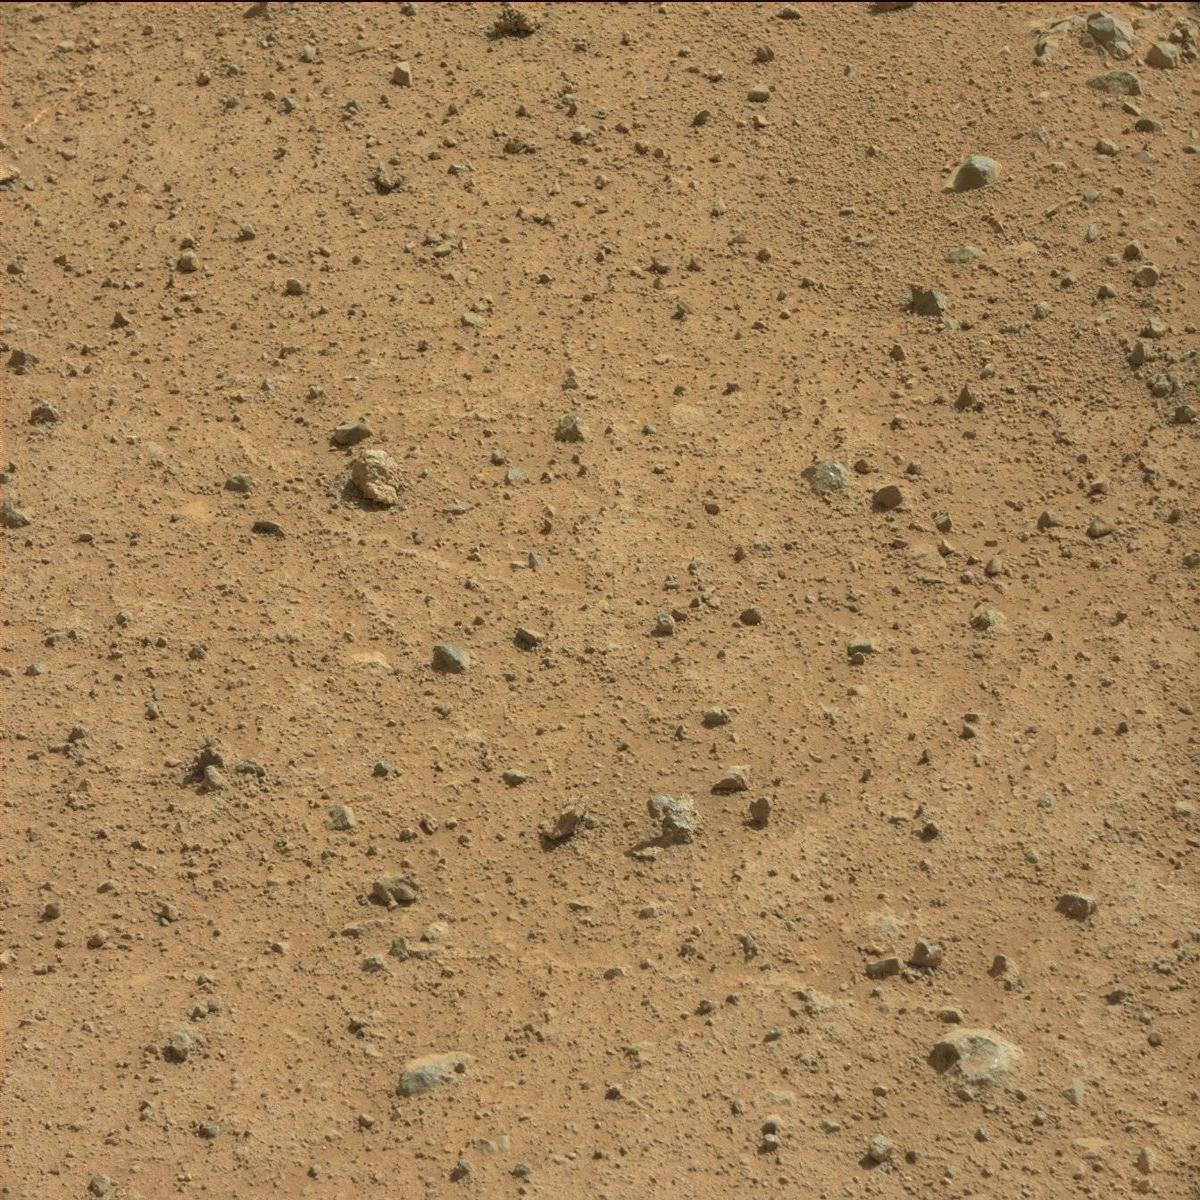
Terrain classes present: Bedrock, Rock, Sand / Soil